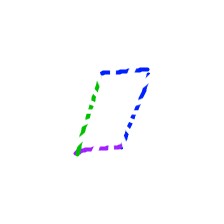
Shape: parallelogram